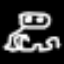
Label: frog